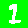
Digit: 1